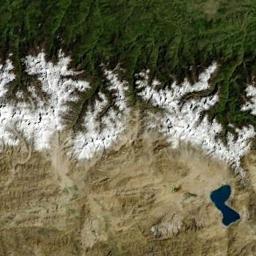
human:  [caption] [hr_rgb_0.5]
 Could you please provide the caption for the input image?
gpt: There are many plants on the snowberg .

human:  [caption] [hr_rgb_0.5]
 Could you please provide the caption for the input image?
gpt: The snow on the snowy mountains is distributed at the junction of brown and green mountains .

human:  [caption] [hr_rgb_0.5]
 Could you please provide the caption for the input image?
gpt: The snow berg is next to the lake .

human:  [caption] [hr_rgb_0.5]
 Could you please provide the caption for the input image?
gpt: The snowberg is partly covered with glaciers and vegetation and a blue lake is in the snowberg .

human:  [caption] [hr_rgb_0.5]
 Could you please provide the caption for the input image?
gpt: There are some snow on the snowberg .